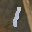
Label: 1